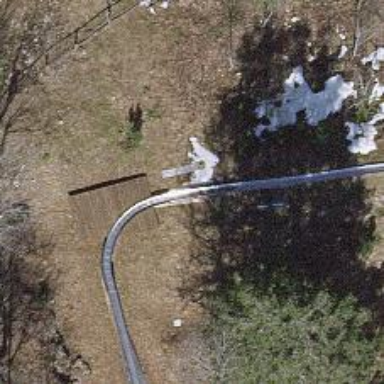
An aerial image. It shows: Rope tow aerialway.